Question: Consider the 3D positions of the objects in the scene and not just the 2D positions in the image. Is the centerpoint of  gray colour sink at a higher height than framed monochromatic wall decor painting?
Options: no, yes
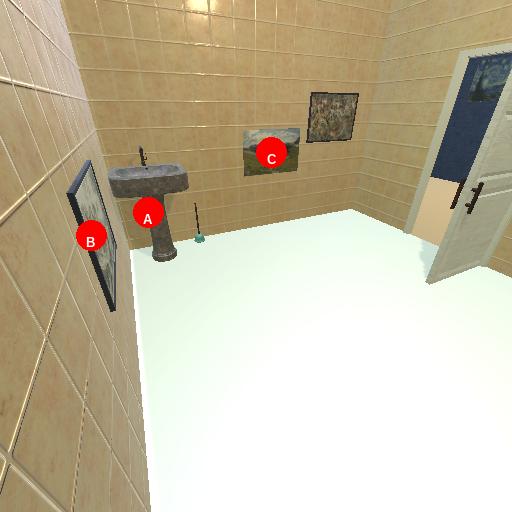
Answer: no